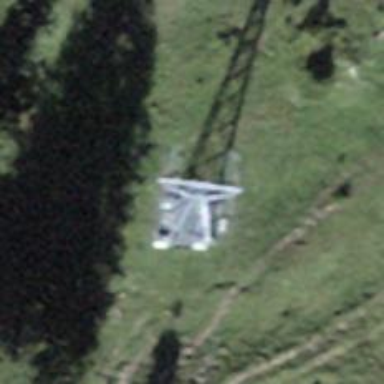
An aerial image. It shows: Pylon for aerialway.